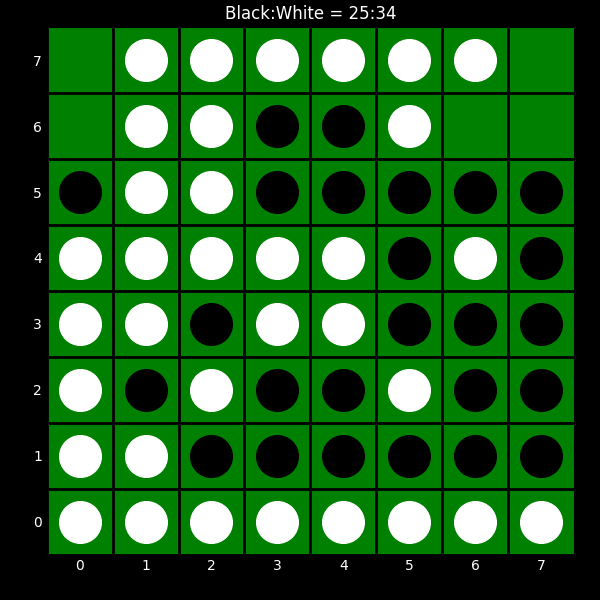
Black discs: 25
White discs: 34